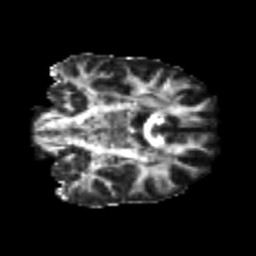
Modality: FA
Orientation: coronal
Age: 26
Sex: male
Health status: healthy
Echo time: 0.074 s